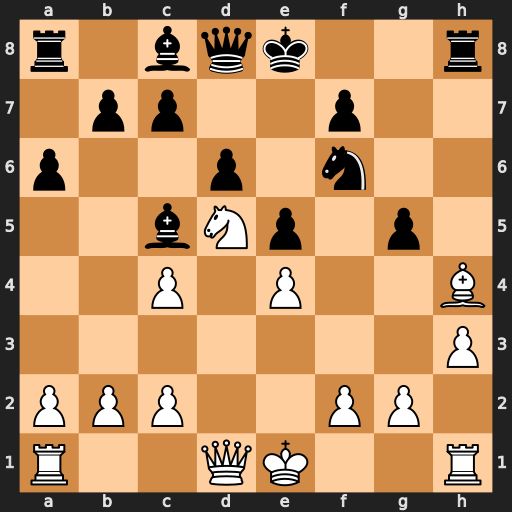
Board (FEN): r1bqk2r/1pp2p2/p2p1n2/2bNp1p1/2P1P2B/7P/PPP2PP1/R2QK2R
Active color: w
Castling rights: KQkq
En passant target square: -
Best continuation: Bxg5 Bxf2+ Ke2